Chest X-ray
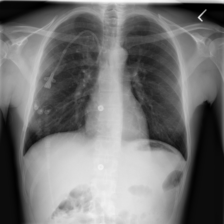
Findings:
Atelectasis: negative
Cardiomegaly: negative
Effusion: negative
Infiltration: negative
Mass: negative
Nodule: negative
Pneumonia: negative
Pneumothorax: negative
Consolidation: negative
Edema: negative
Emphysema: negative
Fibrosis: negative
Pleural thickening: negative
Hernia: negative